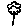
Label: flower